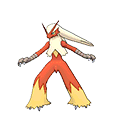
Pok\u00e9mon: blaziken